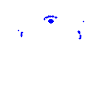
Particle: electron